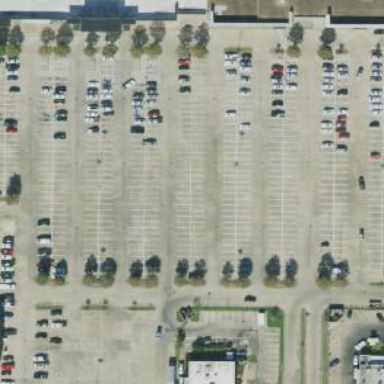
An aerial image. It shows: Parking space.